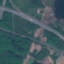
Land use / land cover: Highway